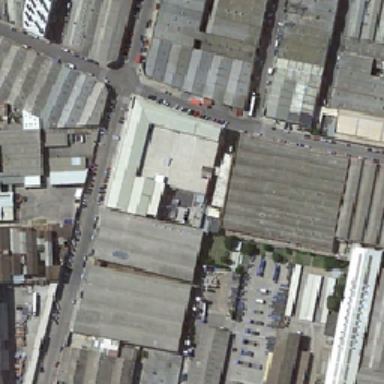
Industrial parks on the street are neatly arranged .